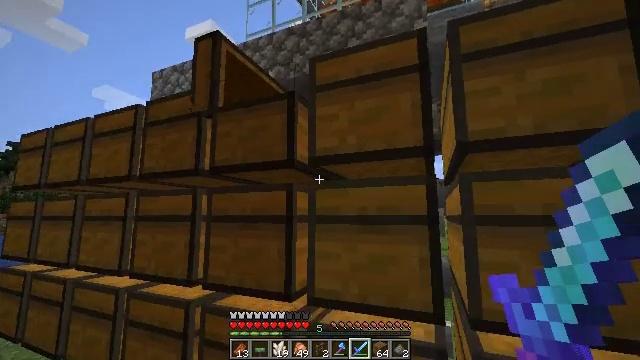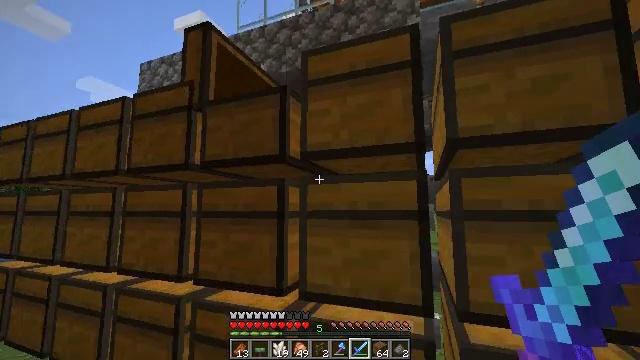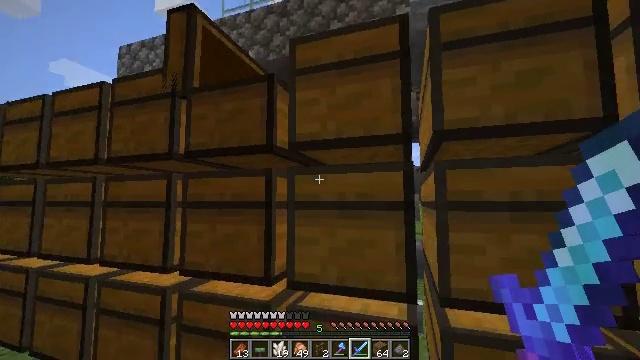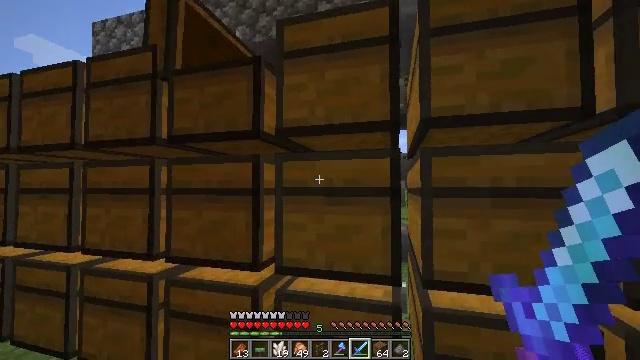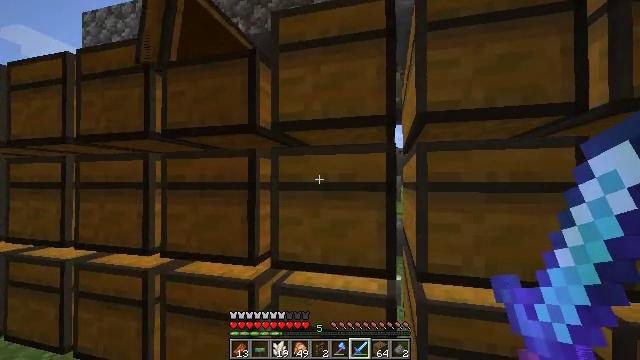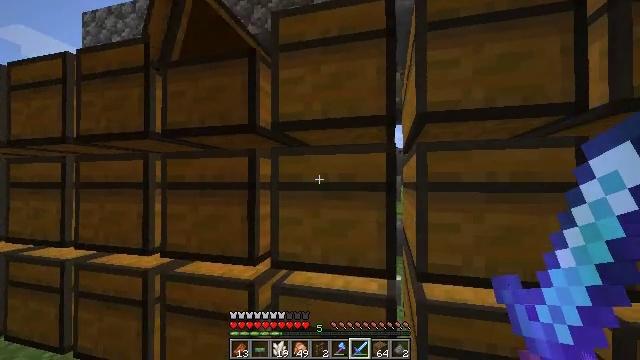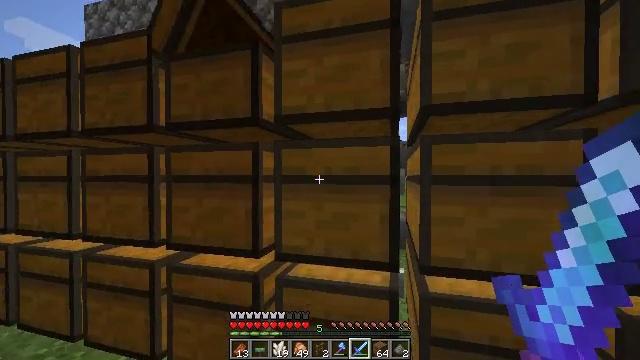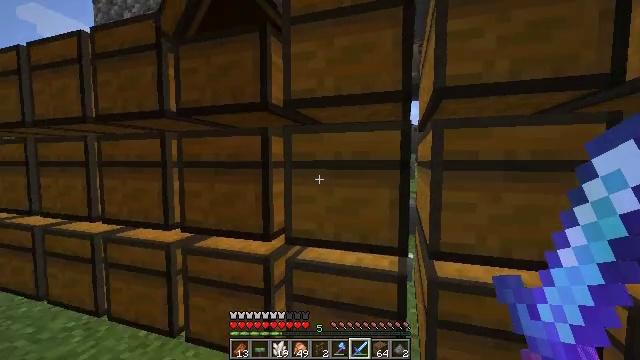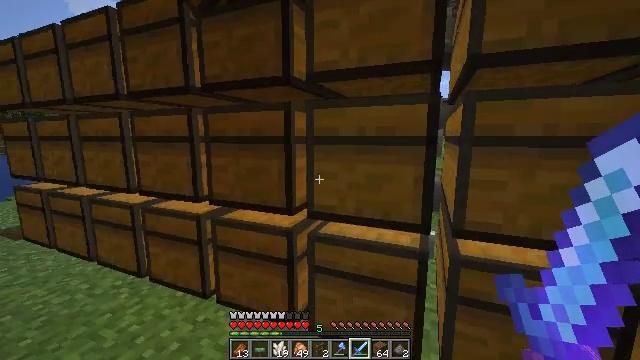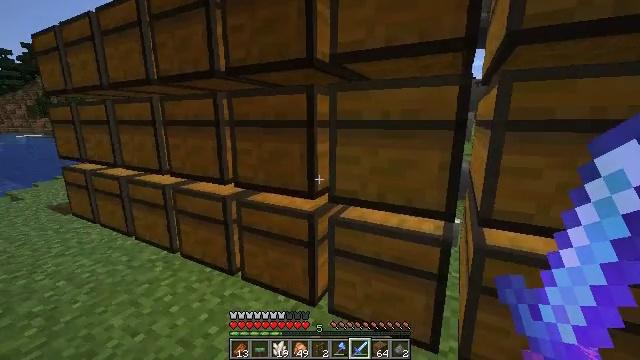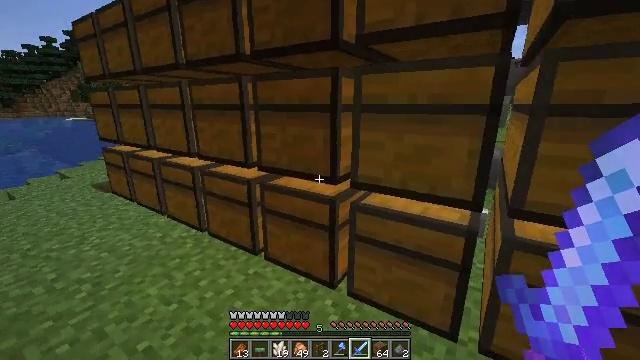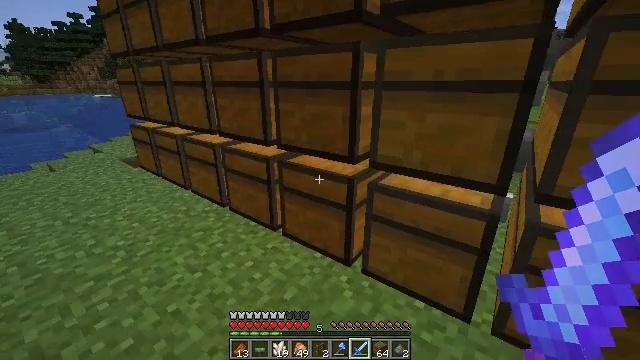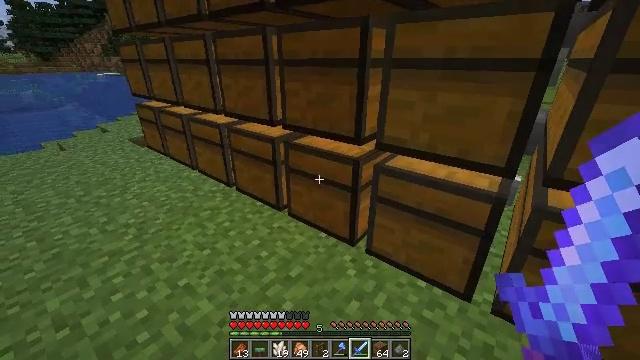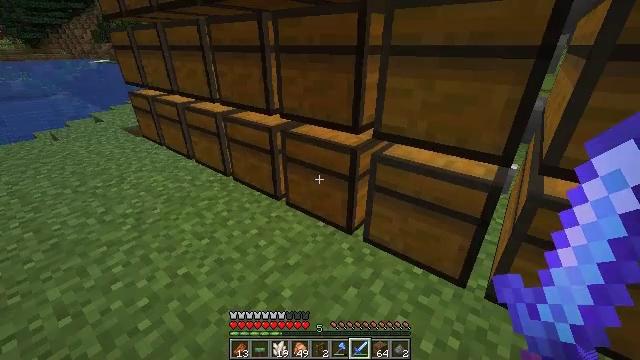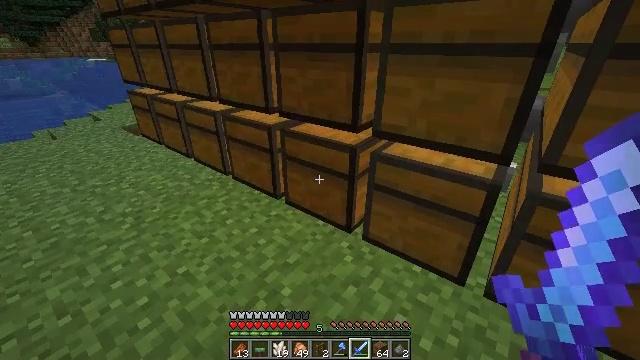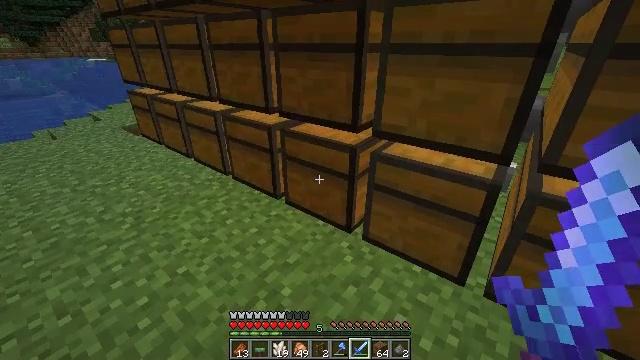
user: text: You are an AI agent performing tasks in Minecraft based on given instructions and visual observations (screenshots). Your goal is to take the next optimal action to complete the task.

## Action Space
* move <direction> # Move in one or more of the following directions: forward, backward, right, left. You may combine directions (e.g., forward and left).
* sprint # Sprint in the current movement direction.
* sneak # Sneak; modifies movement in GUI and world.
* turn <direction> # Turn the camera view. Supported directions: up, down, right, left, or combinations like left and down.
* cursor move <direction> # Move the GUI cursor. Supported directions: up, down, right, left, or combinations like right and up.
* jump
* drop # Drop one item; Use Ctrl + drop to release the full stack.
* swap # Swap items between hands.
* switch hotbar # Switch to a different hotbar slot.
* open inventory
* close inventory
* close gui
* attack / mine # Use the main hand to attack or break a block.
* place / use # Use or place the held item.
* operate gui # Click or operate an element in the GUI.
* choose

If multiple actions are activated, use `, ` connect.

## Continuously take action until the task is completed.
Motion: motion action
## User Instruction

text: Gather wheat by left-clicking on it.
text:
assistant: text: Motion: turn right and down
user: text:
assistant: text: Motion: turn right and down
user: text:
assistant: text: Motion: turn right and down
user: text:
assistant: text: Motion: turn down
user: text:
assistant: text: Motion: no_op
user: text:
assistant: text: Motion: turn down
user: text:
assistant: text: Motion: turn left and down
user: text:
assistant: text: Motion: turn left and down
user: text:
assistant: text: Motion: turn left and down
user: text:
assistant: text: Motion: turn left and down
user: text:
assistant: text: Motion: turn left and down
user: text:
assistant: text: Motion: turn left and down
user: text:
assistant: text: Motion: turn down
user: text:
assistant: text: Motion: no_op
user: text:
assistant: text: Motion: use / place
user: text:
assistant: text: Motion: use / place
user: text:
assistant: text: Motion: use / place
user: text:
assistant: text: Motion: use / place
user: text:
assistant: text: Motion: no_op
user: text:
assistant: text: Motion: open gui
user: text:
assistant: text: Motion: no_op
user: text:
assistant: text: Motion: no_op
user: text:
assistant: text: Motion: no_op
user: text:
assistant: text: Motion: no_op
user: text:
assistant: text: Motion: no_op
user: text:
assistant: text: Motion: no_op
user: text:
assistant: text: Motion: no_op
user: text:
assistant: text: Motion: close gui
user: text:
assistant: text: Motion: turn right and down
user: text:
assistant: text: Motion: turn right and down